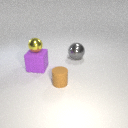
large gray metal sphere behind small brown rubber cylinder